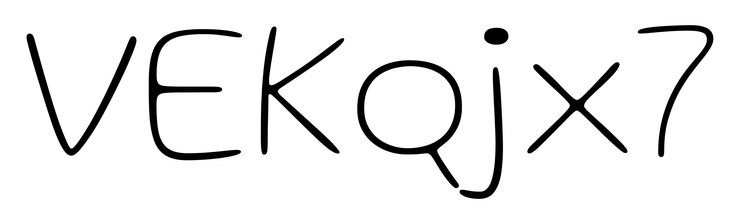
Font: Gluten_Thin